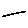
Label: line